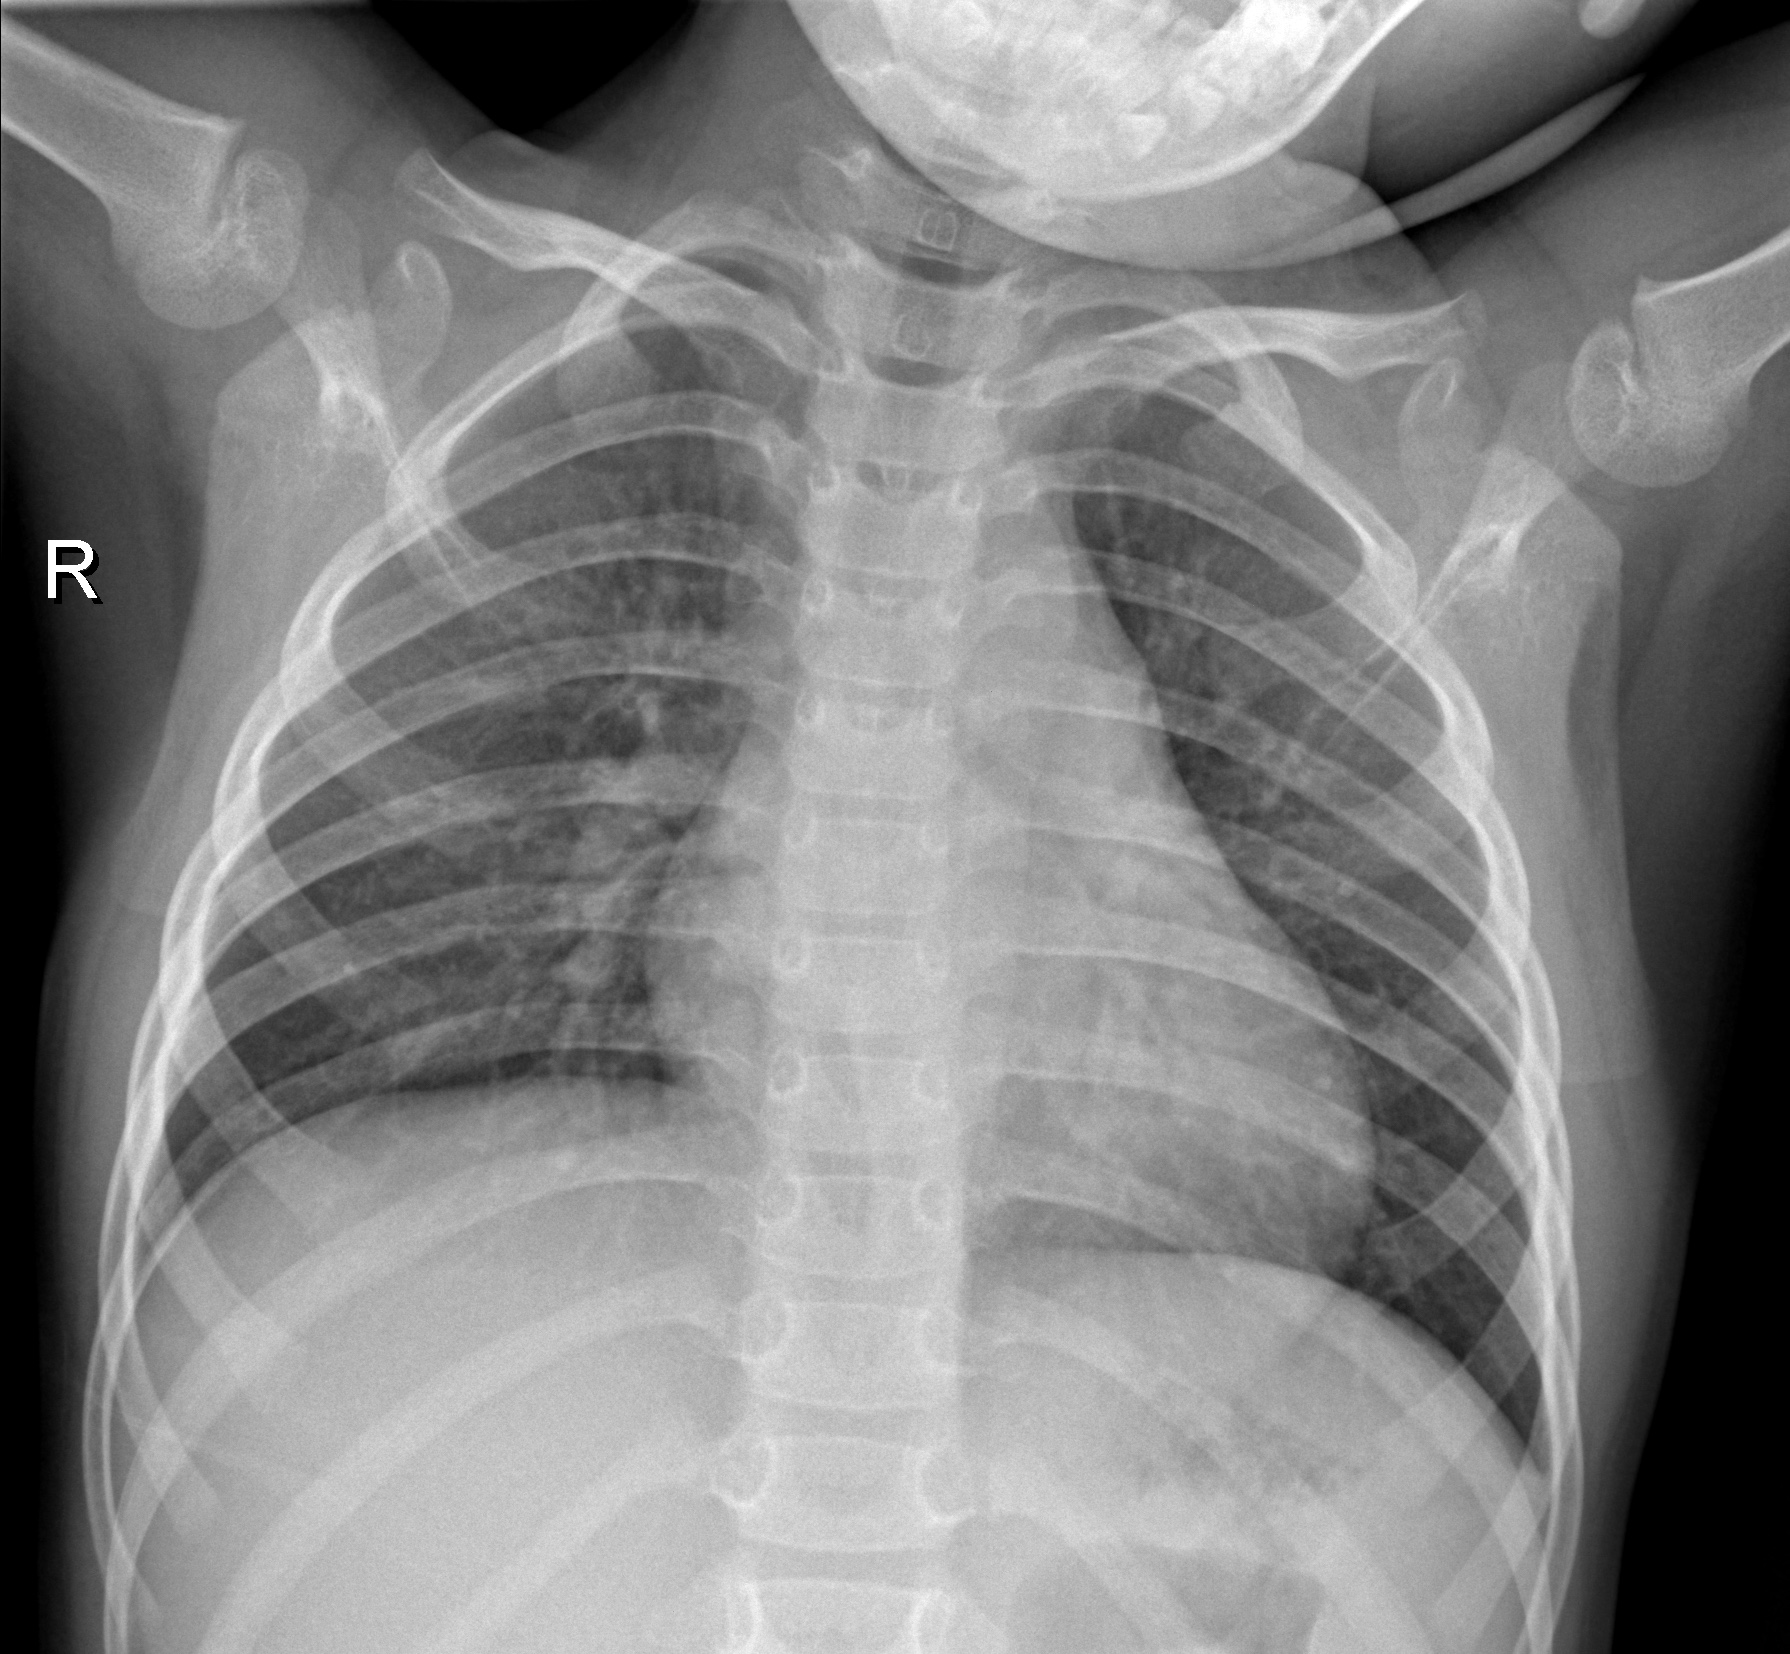
Diagnosis: NORMAL